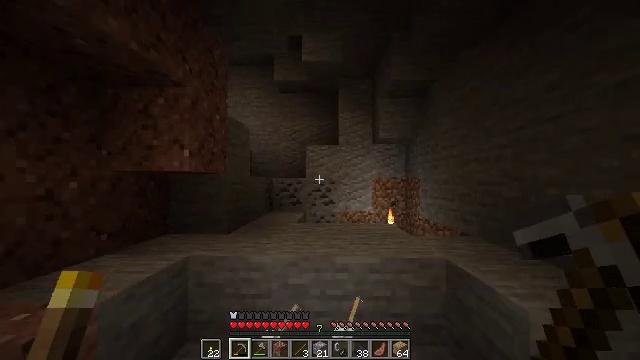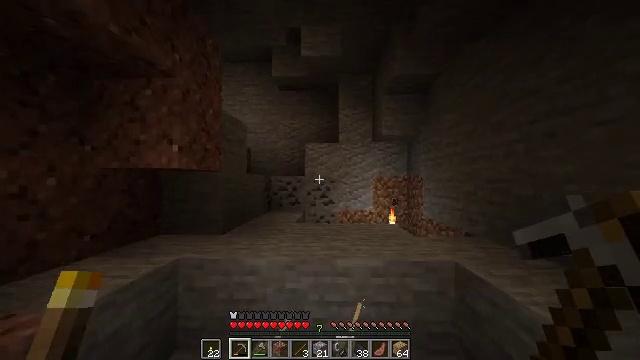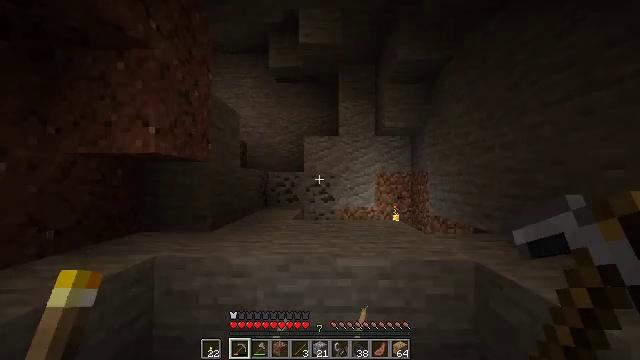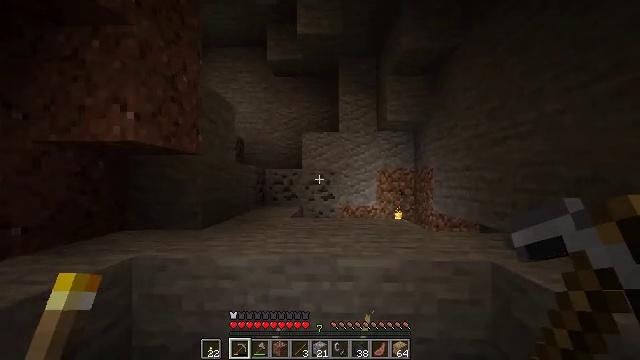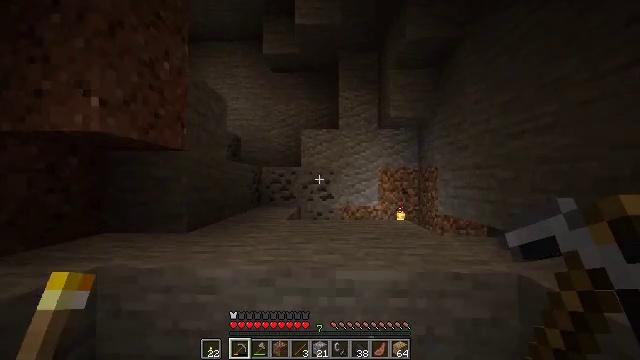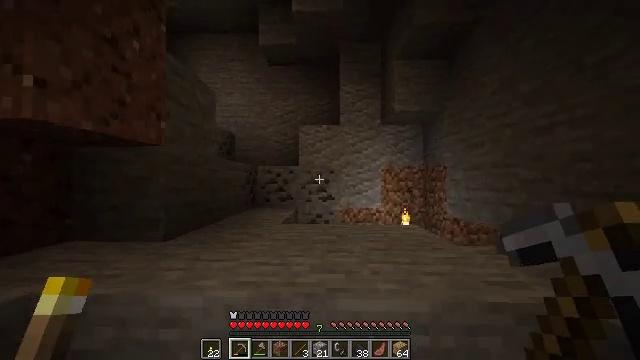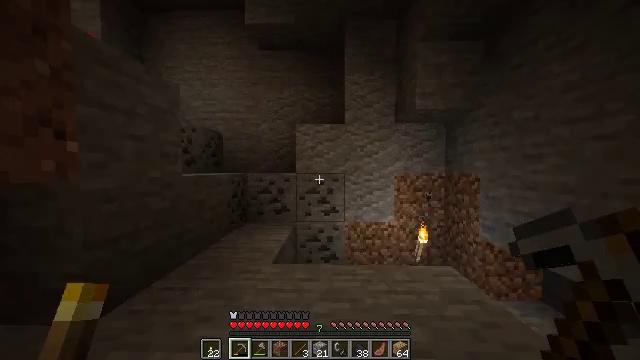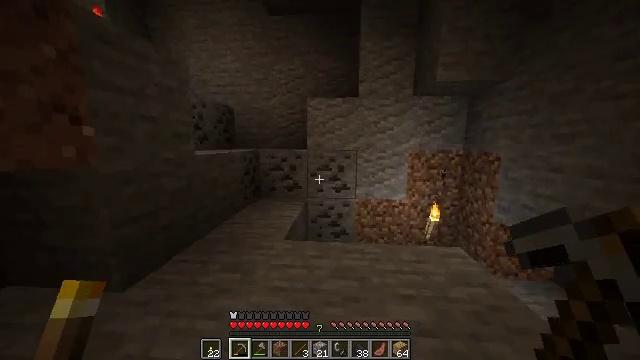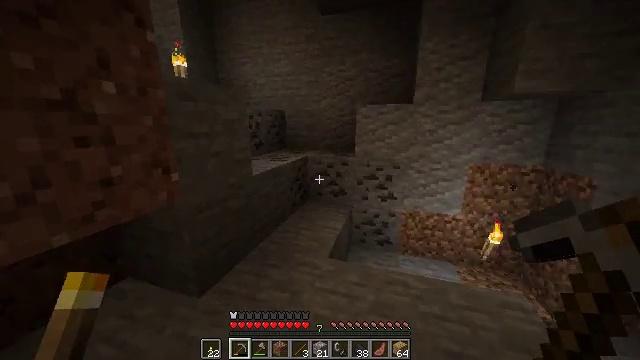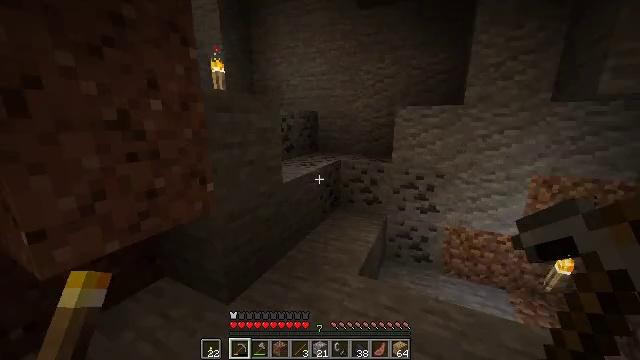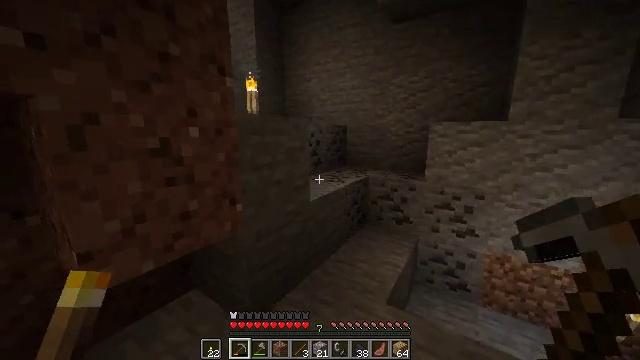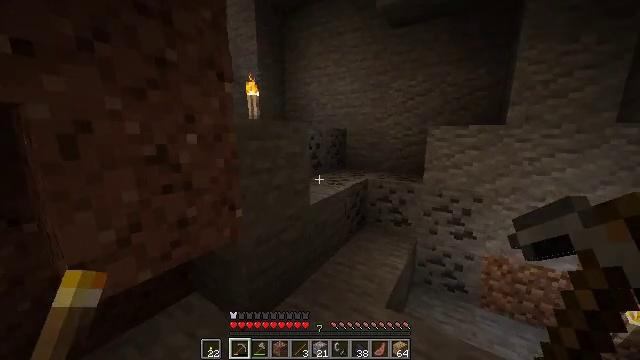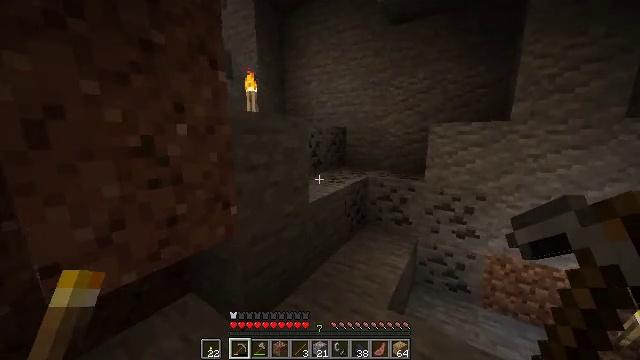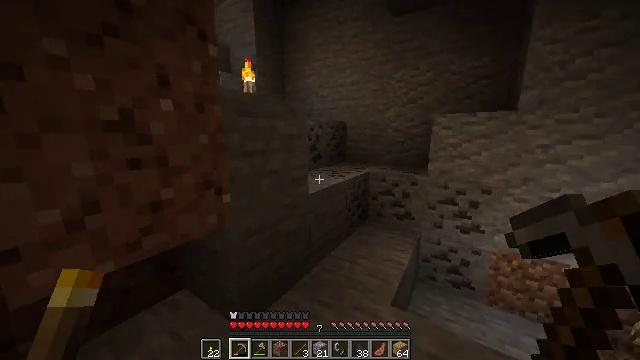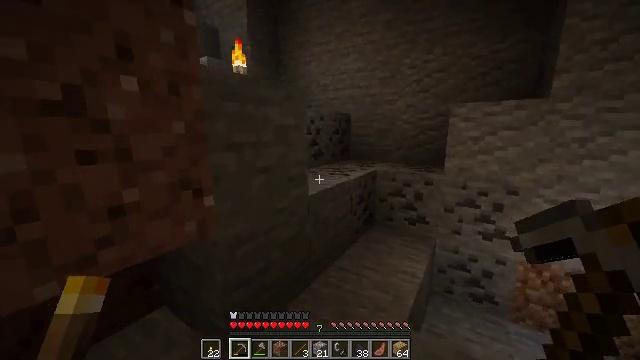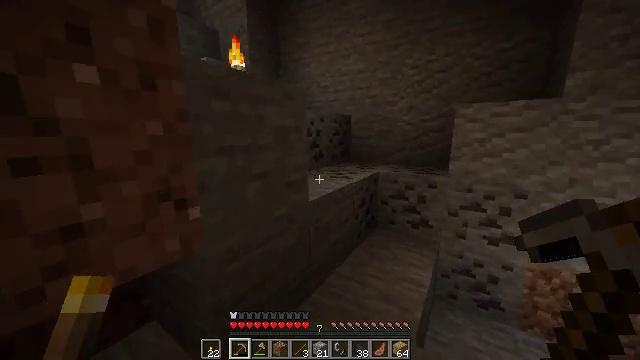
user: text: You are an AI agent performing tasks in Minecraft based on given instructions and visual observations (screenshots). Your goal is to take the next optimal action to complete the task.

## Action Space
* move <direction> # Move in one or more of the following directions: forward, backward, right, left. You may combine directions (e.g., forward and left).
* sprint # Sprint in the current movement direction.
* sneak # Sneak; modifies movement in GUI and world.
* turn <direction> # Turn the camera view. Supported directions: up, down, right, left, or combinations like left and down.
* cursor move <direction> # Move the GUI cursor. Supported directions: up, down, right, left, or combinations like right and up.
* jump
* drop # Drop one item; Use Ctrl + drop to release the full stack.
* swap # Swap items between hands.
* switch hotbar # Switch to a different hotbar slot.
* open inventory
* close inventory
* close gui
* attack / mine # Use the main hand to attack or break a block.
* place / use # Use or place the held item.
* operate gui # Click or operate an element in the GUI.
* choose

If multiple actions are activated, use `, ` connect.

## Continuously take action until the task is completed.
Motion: motion action
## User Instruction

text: Collect birch leaves from the tree.
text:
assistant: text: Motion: move forward, sprint
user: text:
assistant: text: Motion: move forward, sprint
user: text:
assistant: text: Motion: move forward, sprint
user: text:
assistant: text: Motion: move forward, sprint
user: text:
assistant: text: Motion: move forward, sprint
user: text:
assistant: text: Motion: move forward, sprint, turn down, jump
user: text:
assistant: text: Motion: move forward, sprint, turn left and down, jump
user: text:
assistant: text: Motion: move forward, sprint, turn left and down, jump
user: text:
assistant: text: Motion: move forward, sprint, turn left, jump
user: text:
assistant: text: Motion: move forward, sprint, turn left and up
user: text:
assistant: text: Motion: move forward, sprint
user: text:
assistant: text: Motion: move forward, sprint
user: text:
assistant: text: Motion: move forward, sprint
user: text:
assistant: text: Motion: move forward, sprint
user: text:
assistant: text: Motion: move forward, sprint
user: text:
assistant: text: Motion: move forward, sprint
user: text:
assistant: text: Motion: move forward, sprint
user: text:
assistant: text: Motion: move forward, sprint
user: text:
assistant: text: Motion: move forward, sprint, turn left and up, jump
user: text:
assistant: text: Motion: move forward, sprint, turn left and up, jump
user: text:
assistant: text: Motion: move forward, sprint, turn left and up, jump
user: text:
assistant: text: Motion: move forward, sprint, turn left and up, jump
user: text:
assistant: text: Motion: move forward, sprint, turn left and up, jump
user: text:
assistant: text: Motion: move forward, sprint, turn left and up, jump
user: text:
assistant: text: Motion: move forward, sprint, turn left, jump
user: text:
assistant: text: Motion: move forward, sprint, turn left
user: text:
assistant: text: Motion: move forward, sprint, turn left
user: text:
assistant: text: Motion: move forward, sprint, turn left
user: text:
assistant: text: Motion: move forward, sprint, turn left, jump
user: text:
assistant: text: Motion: move forward, sprint, turn left, jump